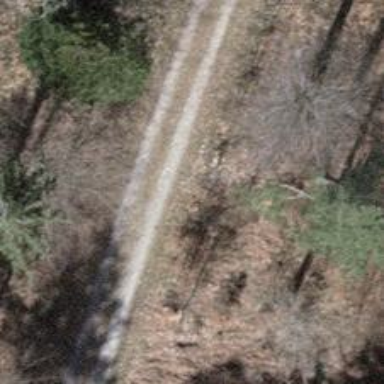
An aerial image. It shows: Track road with pebblestone surface.